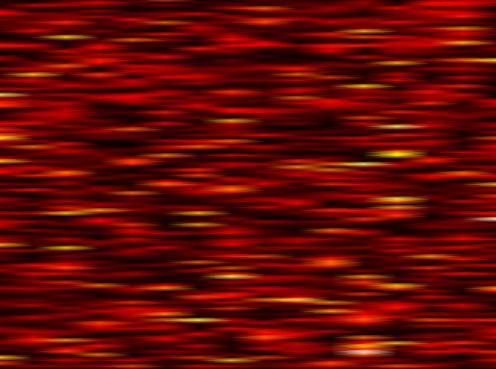
Label: WOLA